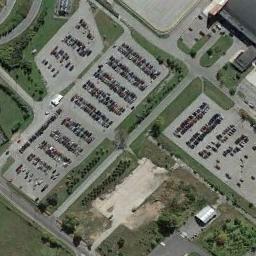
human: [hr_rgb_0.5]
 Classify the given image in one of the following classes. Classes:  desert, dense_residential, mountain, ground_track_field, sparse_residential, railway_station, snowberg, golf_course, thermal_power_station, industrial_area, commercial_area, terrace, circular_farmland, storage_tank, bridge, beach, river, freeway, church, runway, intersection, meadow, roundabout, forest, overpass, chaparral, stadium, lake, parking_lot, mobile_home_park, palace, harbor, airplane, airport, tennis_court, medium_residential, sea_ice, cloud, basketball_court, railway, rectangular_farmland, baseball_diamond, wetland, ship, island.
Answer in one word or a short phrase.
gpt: parking_lot